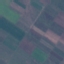
Label: PermanentCrop